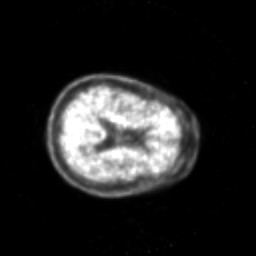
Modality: PET
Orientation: axial
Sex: female
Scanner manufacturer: siemens